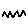
Label: zigzag